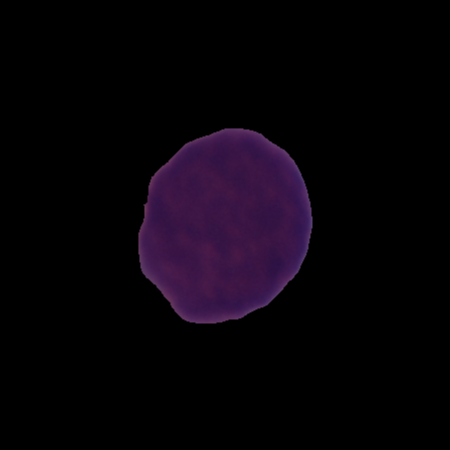
Label: cancer